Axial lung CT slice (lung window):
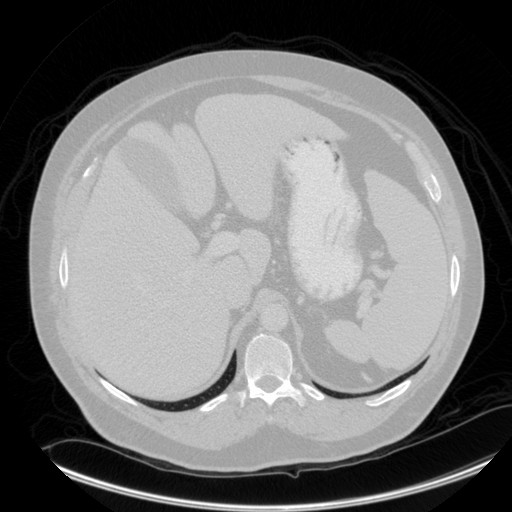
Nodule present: no